Question: I'm trying to load a RecaptchaVerifier into my React class, so I can enable Phone Auth for my web app. However, when I submit my phone number, I get the following error:
'"signInWithPhoneNumber failed: Second argument "applicationVerifier" must be an implementation of firebase.auth.ApplicationVerifier."'
<URL>
I logged the window.recaptchaVerifier, to find it is silently erroring with the error code:
'TypeError: 'caller', 'callee', and 'arguments' properties may not be accessed on strict mode functions or the arguments objects for calls to them at Function.invokeGetter (<anonymous>:2:14)'

The Recaptcha doesn't even render, and the window.repcaptchaVerfier.render() method spits another error (seems like that part was optional in the docs, so I removed it).
'''
constructor(props) {
super(props);
this.state = {
sendOTP: false,
phone_number: "",
currentUser: null,
otp: "",
isButtonDisabled: true,
error: '',
cardAnimation: 'cardHidden',
};
}
componentDidMount() {
this.setupRecaptcha();
setTimeout(() => {
this.setState({cardAnimation: ""});
}, 700);
// window.recaptchaVerifier.render().then(widgetId => {
// window.recaptchaWidgetId = widgetId;
// });
// Removed, since it errors on load with this code.
}
setupRecaptcha = () => {
window.recaptchaVerifier = new this.props.firebase.recaptchaVerifier(
'recaptcha-container',
{
size: "normal",
callback: response => {
// reCAPTCHA solved, allow signInWithPhoneNumber.
// ...
this.setState({ isButtonDisabled: false });
},
"expired-callback": response => {
// Response expired. Ask user to solve reCAPTCHA again.
// ...
this.setState({ isButtonDisabled: true, error: "Recaptcha Expired. Please try again." });
}
}
);
console.log(window.recaptchaVerifier)
// Here is where i get the silent error about "strict" mode.
};
handleLogin = () => {
let appVerifier = window.recaptchaVerifier;
this.props.firebase.doSignInWithPhoneNumber(this.state.phone_number, appVerifier).then(confirmationResult => {
this.setState({sendOTP: true});
window.confirmationResult = confirmationResult;
}).catch(err => {
this.setState({error: err})
})
};
handleOTPCheck = () => {
window.confirmationResult
.confirm(this.state.otp)
.then(function(result) {
// User signed in successfully.
console.log(result);
// ...
})
.catch(function(error) {
// User couldn't sign in (bad verification code?)
// ...
});
};
handleSubmit(event) {
event.preventDefault();
}
onChange = event => {
this.setState({ [event.target.name]: event.target.value });
};
render() {
const { phone_number, otp, error } = this.state;
const isInvalid = phone_number === '';
const { classes } = this.props;
return (
<div
className={classes.pageHeader}
style={{
backgroundImage: "url(" + backgroundImage + ")",
backgroundSize: "cover",
backgroundPosition: "top center"
}}
>
<div className={classes.container}>
<Grid container justify="center">
<Grid item xs={12} sm={12} md={4}>
<Card className={classes[this.state.cardAnimation]}>
<form className={classes.form}>
<CardHeader color="primary" className={classes.cardHeader}>
<Typography variant={'h4'}>Login</Typography>
</CardHeader>
<CardBody>
<TextField
label={"Phone Number"}
id="phone_number"
name={"phone_number"}
fullWidth
InputProps={{
endAdornment: <InputAdornment position="end"><Phone/></InputAdornment>,
}}
type={"tel"}
/>
<TextField
label="One-Time Password"
id="otp"
name={"otp"}
fullWidth
InputProps={{
endAdornment: <InputAdornment position="end"><Lock/></InputAdornment>,
}}
type={'password'}
autoComplete={'false'}
/>
</CardBody>
<div id={'recaptcha-container'}/>
<p className={classes.divider}>Standard messaging rates may apply.</p>
<CardFooter className={classes.cardFooter}>
<Button color="primary" size="large" onClick={this.handleLogin}>
Verify
</Button>
</CardFooter>
</form>
</Card>
</Grid>
</Grid>
</div>
<Footer whiteFont />
</div>
);
}
}
const SignInForm = compose(
withRouter,
withFirebase,
)(SignInFormBase);
/// this is then rendered in a functional react component in this page
'''
I have a higher-order component that gives me firebase context. The function called at 'this.props.firebase.recaptchaVerifier' within my setupRecaptcha function is:
'''
class Firebase() {
constructor() {
// initialise firebase etc
this.authRef = app().auth;
this.auth.useDeviceLanguage();
}
recaptchaVerifier = (container, parameters) =>
this.authRef.RecaptchaVerifier(container, parameters);
}
'''
I'm well and truly stumped!
EDIT:
I managed to fix it. I moved the 'new' statement into my context provider:
'''
recaptchaVerifier = (container, params) => {
return new this.authRef.RecaptchaVerifier(container, params);
};
'''
'''
setupRecaptcha = () => {
window.recaptchaVerifier = this.props.firebase.recaptchaVerifier('recaptcha-container', {
'size': 'normal',
'callback': response => {
// reCAPTCHA solved, allow signInWithPhoneNumber.
this.setState({isButtonDisabled: false});
},
'expired-callback': response => {
// Response expired. Ask user to solve reCAPTCHA again.
this.setState({isButtonDisabled: true, error: "Recaptcha Expired. Please try again."});
}
});
window.recaptchaVerifier.render().then(widgetId => {
window.recaptchaWidgetId = widgetId;
});
};
'''
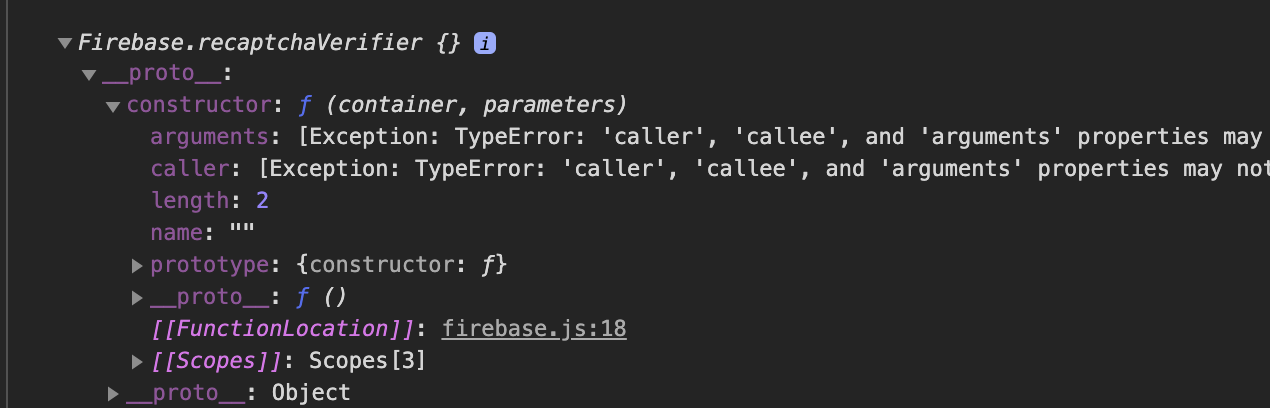
Answer: I managed to fix it. I moved the 'new' statement into my context provider:
'''
// In context.js
recaptchaVerifier = (container, params) => {
return new this.authRef.RecaptchaVerifier(container, params);
};
// in my component
setupRecaptcha = () => {
window.recaptchaVerifier = this.props.firebase.recaptchaVerifier('recaptcha-container', {
'size': 'normal',
'callback': response => {
// reCAPTCHA solved, allow signInWithPhoneNumber.
this.setState({isButtonDisabled: false});
},
'expired-callback': response => {
// Response expired. Ask user to solve reCAPTCHA again.
this.setState({isButtonDisabled: true, error: "Recaptcha Expired. Please try again."});
}
});
window.recaptchaVerifier.render().then(widgetId => {
window.recaptchaWidgetId = widgetId;
});
};'''
'''